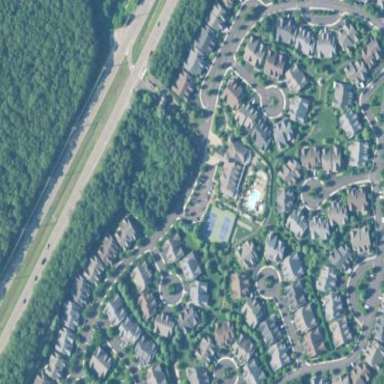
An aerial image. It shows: Condominium within residential area.